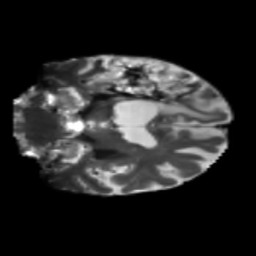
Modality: T2w
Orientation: coronal
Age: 68
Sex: male
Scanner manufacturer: siemens
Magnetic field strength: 3 T
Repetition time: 5.47 s
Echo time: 0.0854 s